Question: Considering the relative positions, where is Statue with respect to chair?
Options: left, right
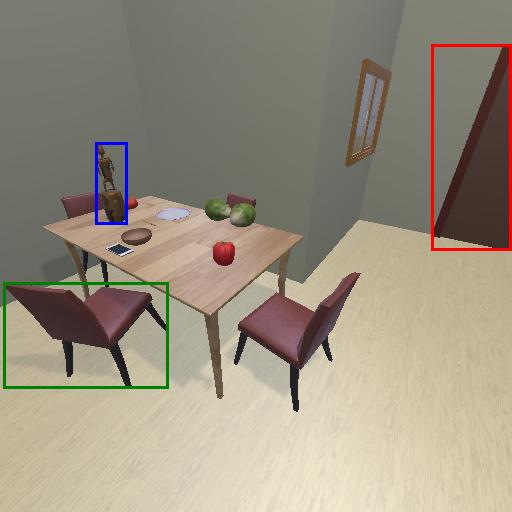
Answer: left